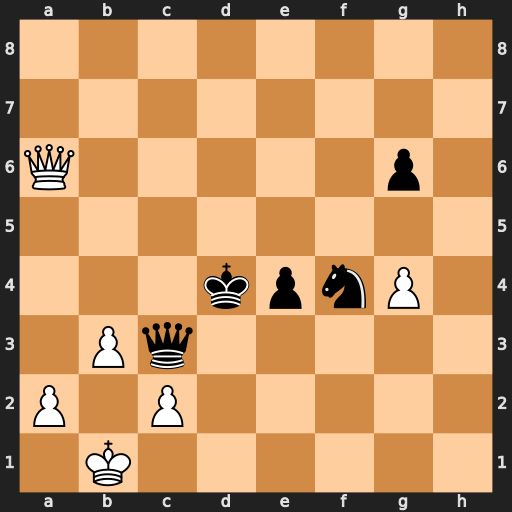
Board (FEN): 8/8/Q5p1/8/3kpnP1/1Pq5/P1P5/1K6
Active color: w
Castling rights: -
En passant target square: -
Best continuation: Qf6+ Kd5 Qxc3